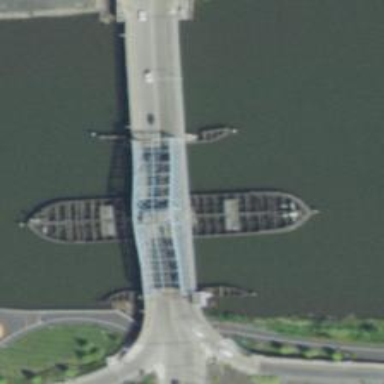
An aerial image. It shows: Swing bridge on primary highway.